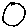
Label: circle